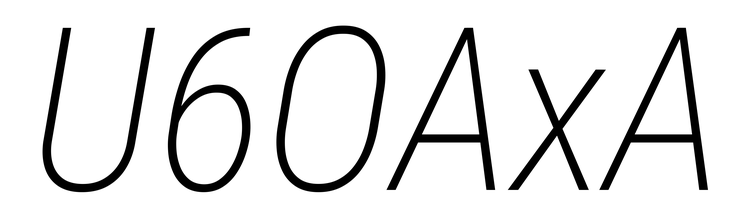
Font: Roboto-Italic_Condensed_ExtraLight_Italic